Field crop: maize
Growth stage: 2
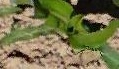
Species: maize